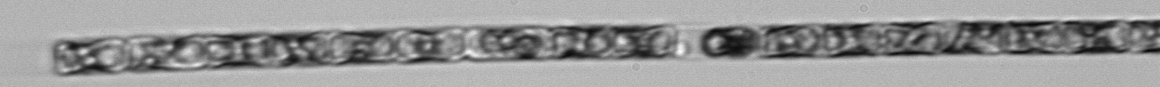
Label: Guinardia_delicatula_TAG_internal_parasite